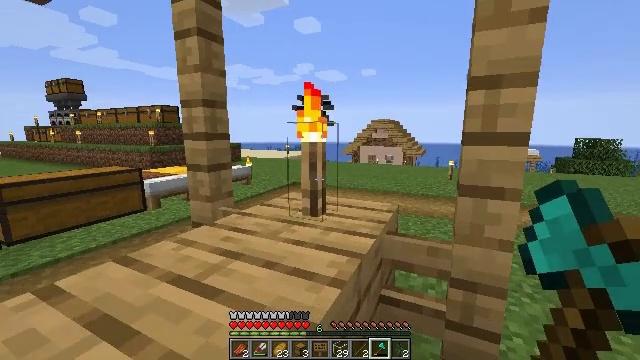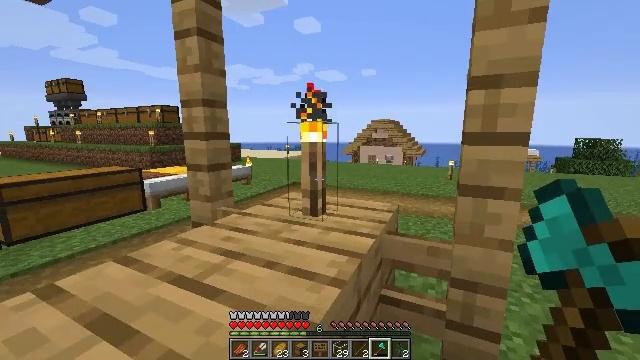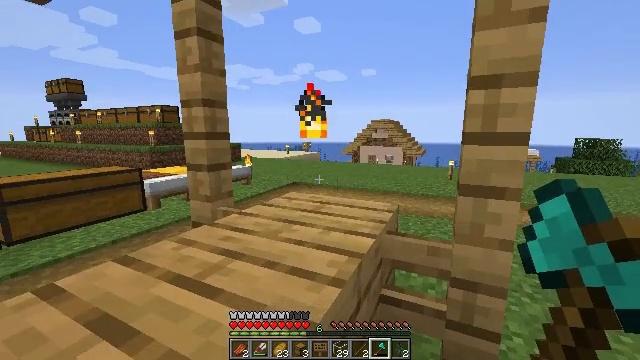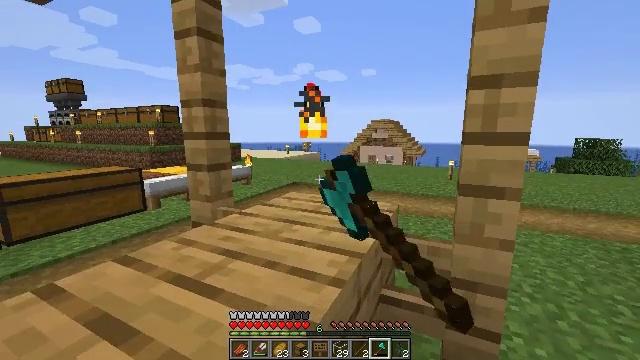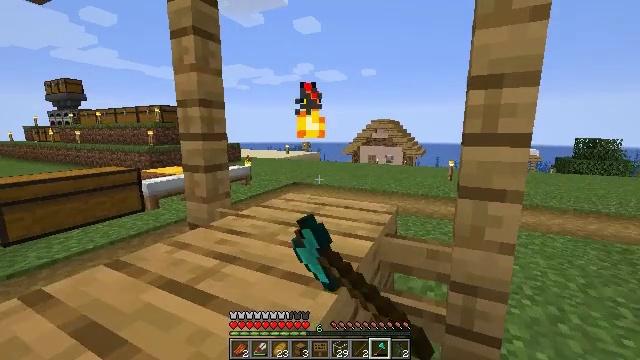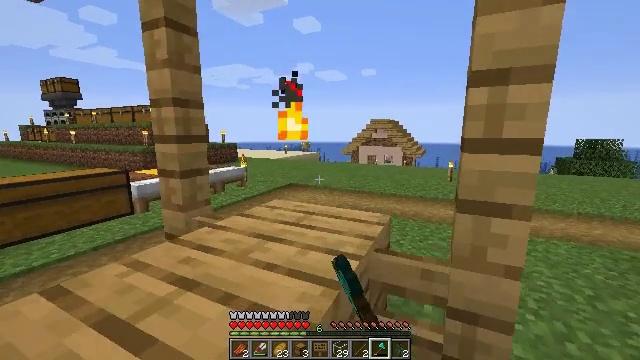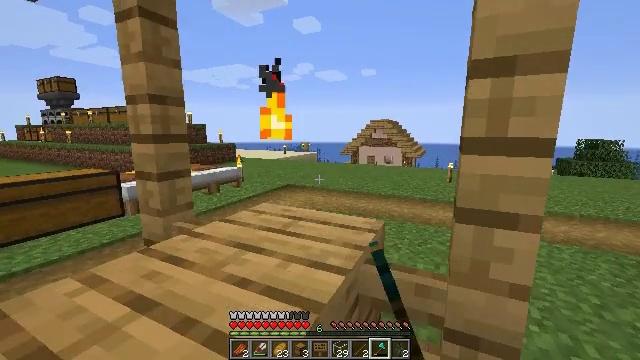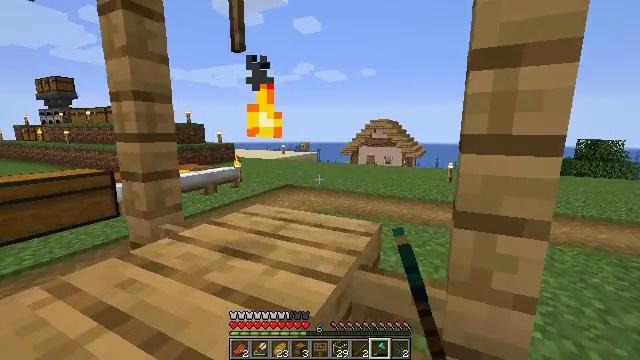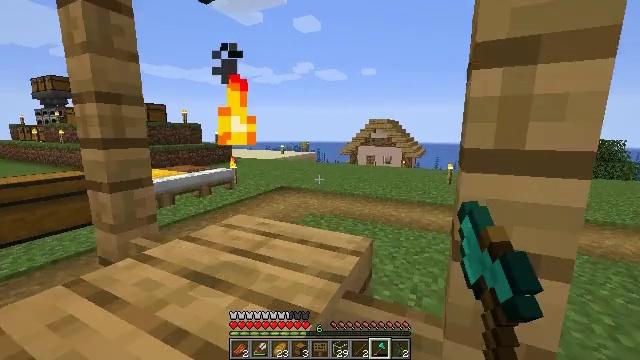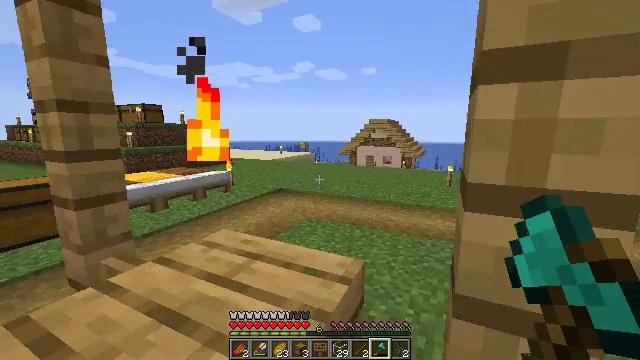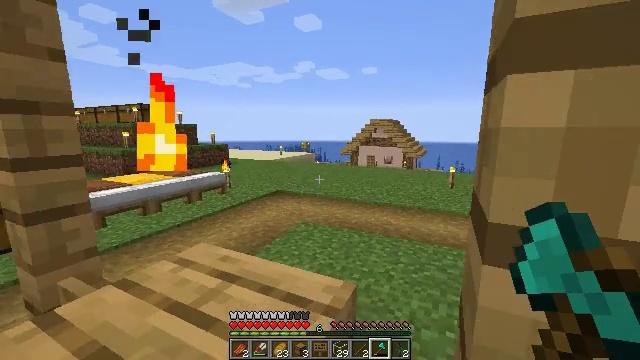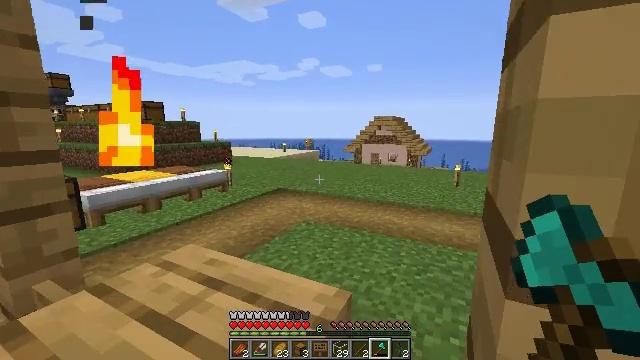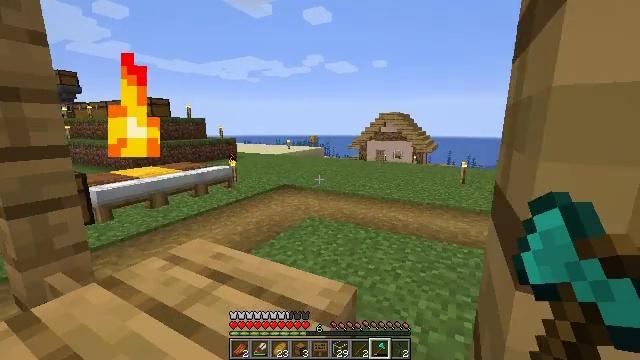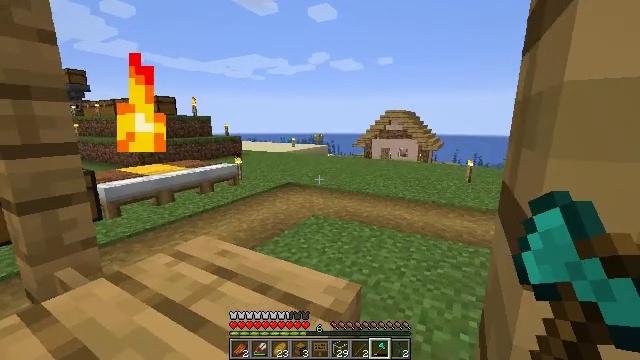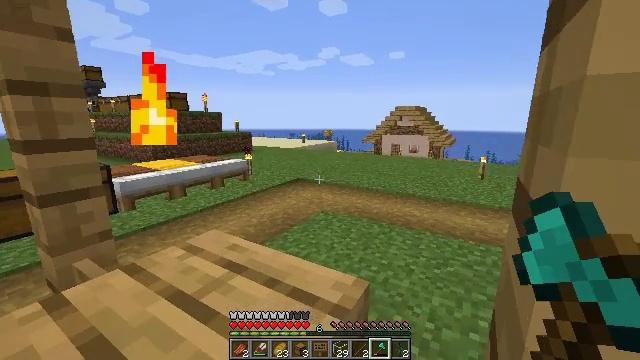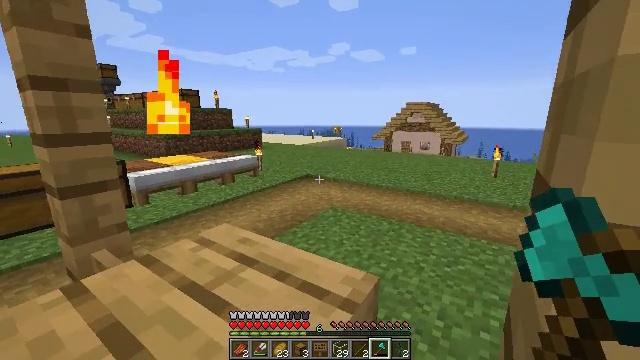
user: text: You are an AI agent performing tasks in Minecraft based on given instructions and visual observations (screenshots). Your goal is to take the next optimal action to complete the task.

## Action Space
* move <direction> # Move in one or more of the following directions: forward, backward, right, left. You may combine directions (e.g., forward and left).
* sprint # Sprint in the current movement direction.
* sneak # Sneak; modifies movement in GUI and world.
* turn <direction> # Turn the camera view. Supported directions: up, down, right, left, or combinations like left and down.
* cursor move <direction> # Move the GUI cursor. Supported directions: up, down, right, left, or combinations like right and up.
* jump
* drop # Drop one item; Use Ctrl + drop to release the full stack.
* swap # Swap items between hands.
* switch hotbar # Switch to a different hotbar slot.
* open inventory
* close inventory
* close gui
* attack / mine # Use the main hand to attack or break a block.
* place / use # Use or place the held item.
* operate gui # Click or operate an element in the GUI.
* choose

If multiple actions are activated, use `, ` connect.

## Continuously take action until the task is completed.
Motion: motion action
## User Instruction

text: Break the torch to collect it.
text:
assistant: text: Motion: no_op
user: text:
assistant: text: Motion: attack / mine
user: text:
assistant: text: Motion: attack / mine
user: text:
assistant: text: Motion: move forward, attack / mine
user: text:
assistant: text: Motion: move forward
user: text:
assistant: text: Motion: move forward
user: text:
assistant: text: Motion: move forward
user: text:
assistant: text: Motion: move forward
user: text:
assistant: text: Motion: move forward
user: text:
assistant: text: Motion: move forward
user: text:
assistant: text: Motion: move forward
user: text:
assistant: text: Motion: move forward, turn left
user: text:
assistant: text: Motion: move forward, turn left
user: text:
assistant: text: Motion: move forward, turn left
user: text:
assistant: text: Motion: turn left
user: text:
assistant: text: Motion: no_op
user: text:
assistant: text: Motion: no_op
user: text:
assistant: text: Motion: no_op
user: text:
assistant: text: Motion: no_op
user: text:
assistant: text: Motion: no_op
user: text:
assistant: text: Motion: no_op
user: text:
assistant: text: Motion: no_op
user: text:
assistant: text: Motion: turn right and down
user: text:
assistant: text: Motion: turn right and down
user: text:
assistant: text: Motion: turn right and down
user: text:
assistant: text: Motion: turn right
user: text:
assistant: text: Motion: move forward and move right, turn right and up
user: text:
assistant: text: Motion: move forward and move right, turn up
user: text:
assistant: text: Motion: move forward and move right, turn left and up
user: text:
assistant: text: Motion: move forward and move right, turn left